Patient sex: F
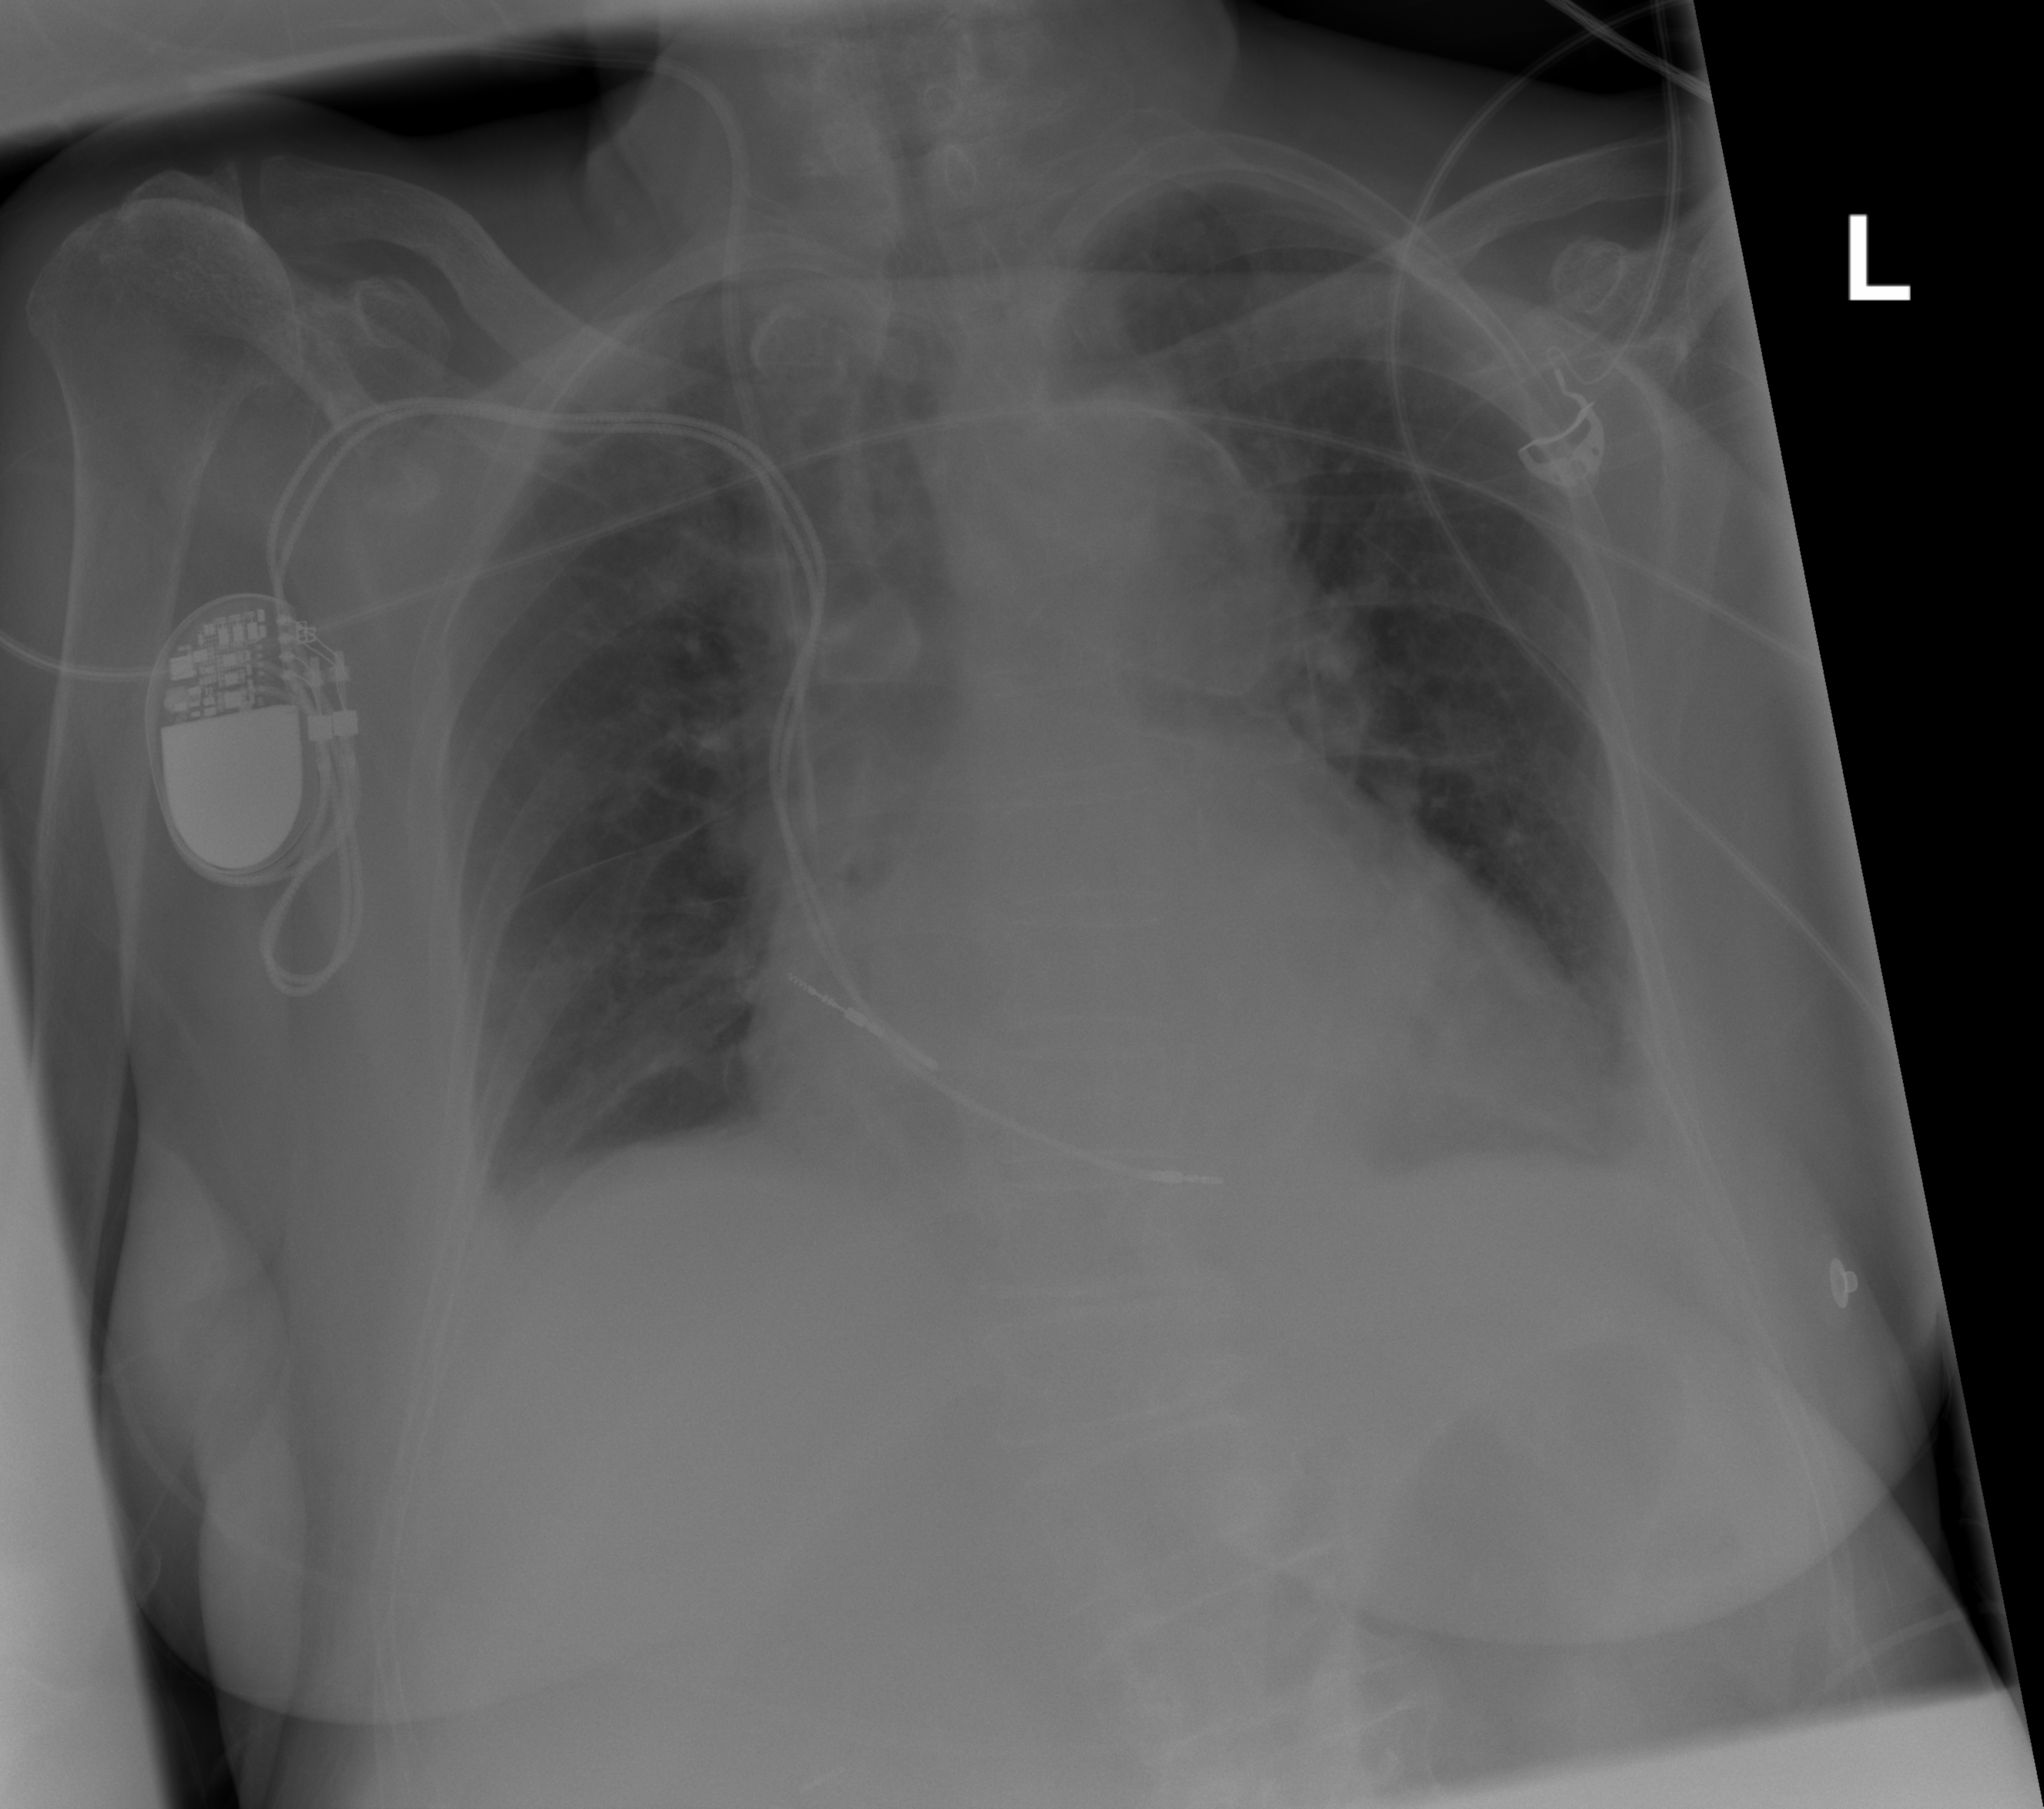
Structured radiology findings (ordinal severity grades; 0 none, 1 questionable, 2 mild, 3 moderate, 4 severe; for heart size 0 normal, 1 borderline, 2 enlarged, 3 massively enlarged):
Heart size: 2
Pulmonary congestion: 2
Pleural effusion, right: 2
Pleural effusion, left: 2
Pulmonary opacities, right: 2
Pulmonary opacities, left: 2
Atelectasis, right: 0
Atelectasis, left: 2